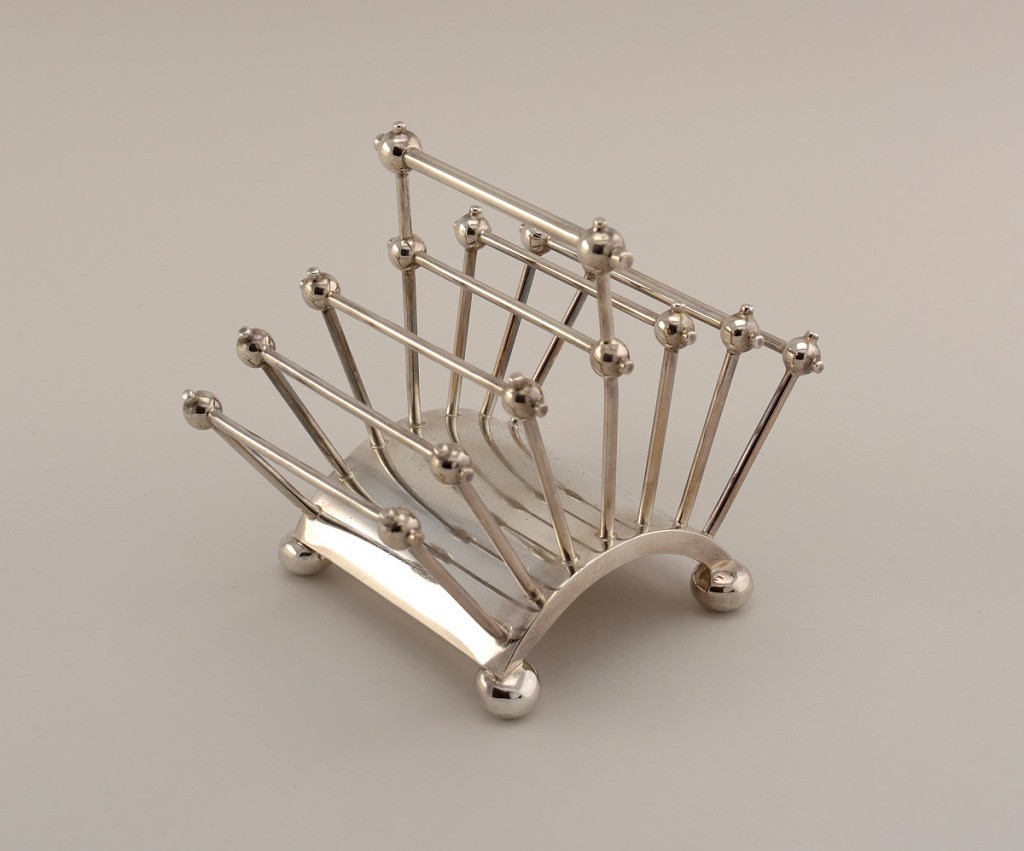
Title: Articulated Toast Rack
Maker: Christopher Dresser, Scottish, 1834–1904
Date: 1881–1883
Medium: silver plated, metal
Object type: toast rack
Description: Toast rack with seven sets of parallel posts with connecting rods and ball joints, the center section raised to serve as a handle. Curved base on four ball feet.